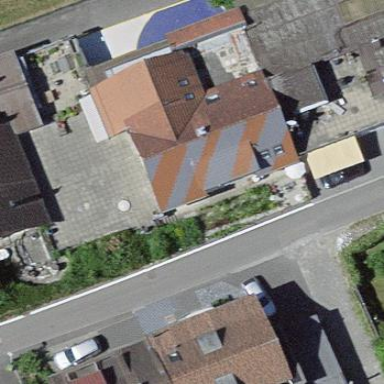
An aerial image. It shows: Building with tile roof.